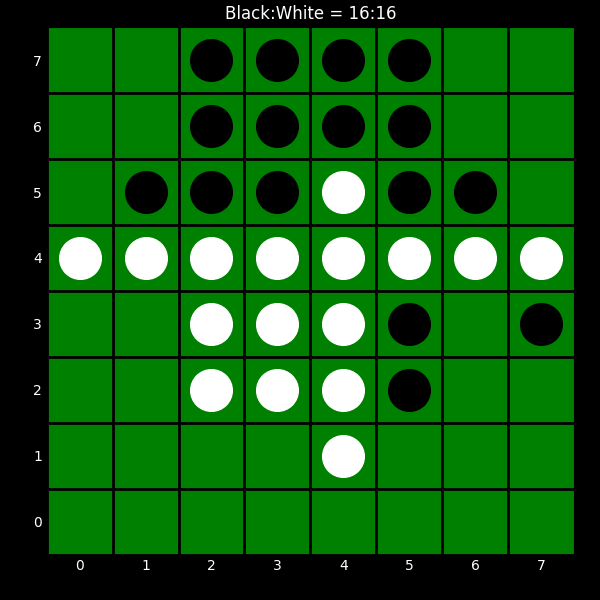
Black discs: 16
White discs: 16